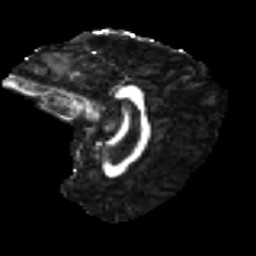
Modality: FA
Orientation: sagittal
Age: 56
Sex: female
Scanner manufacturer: ge
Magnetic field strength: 3 T
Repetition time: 7.8 s
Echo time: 0.0606 s